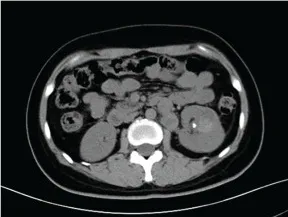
Representative CT images of TFE3-rearranged RCC patients. (C) Lesions and metastases were significantly reduced after neoadjuvant therapy.
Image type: radiology (ct)